Question: I'm trying to select the elements(lis)that are pushed into my array(todos )..
when the function (nu) is called it creates a new li and stores it in an HTML Collection...
I want to be able to select those li for styling.
'''
var input = document.querySelector("#input");
var todos = [];
var list = document.getElementById("list");
var lis = document.getElementsByTagName("li")
var btns = document.querySelectorAll("button")
function nu() {
input.addEventListener("change", function () {
todos.push(input.value)
list.innerHTML += "<li>" + input.value + "</li>"
input.value = ""
})
return list;
}
function alo() {
for (i = 0; i < todos.length; i++) {
lis.item(i).addEventListener("click", function () {
alert("alo")
})
}
}
function disp() {
todos.forEach(i => {
list.innerHTML += "<li>" + i + "</li>"
});
return list;
}
disp()
nu()
'''
I tried to do this
'''
function silly() {
for (i = 0; i < lis.length; i++) {
lis[i].addEventListener("click", function () {
alert("working")
})
}
}
'''
still doesn't work :/..
here is my html
'''
<!DOCTYPE html>
<html lang="en">
<head>
<link rel="stylesheet" href="new.css">
<meta charset="UTF-8">
<meta name="viewport" content="width=device-width, initial-scale=1.0">
<meta http-equiv="X-UA-Compatible" content="ie=edge">
<title>New To-do!</title>
</head>
<body>
<div class="container">
<h1>MY TO-DO</h1>
<input type="type" placeholder="New TO-DO" id="input">
<ul id="list">
</ul>
</div>
<script src="todo.js" type="text/javascript"></script>
</body>
</html>
'''
And this is the output, I want to style those todos.!

JSFiddle : <URL>
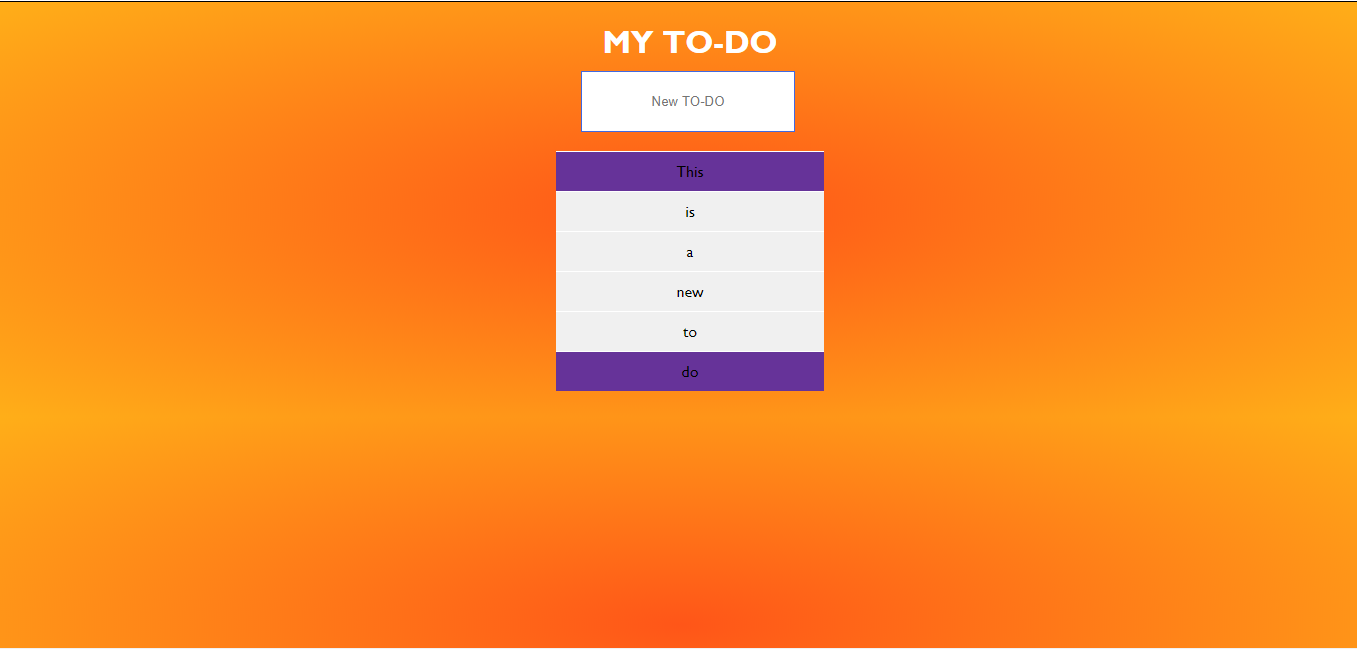
Answer: The function you created actually works, I think your problem comes from the fact that you weren't able to call it in the right place, that being in the 'input.addEventListener'. Here is a working example :
'''
var input = document.querySelector("#input");
var todos = [];
var list = document.getElementById("list");
var lis = document.getElementsByTagName("li")
var btns = document.querySelectorAll("button")
function nu() {
input.addEventListener("change", function() {
todos.push(input.value)
list.innerHTML += "<li>" + input.value + "</li>"
input.value = ""
silly()
})
return list;
}
function alo() {
for (i = 0; i < todos.length; i++) {
lis.item(i).addEventListener("click", function() {
alert("alo")
})
}
}
function disp() {
todos.forEach(i => {
list.innerHTML += "<li>" + i + "</li>"
});
return list;
}
function silly() {
for (i = 0; i < lis.length; i++) {
lis[i].addEventListener("click", function() {
this.style.backgroundColor = "#" + ((1 << 24) * Math.random() | 0).toString(16)
})
}
}
disp()
nu()
'''
'''
<div class="container">
<h1>MY TO-DO</h1>
<input type="type" placeholder="New TO-DO" id="input">
<ul id="list">
</ul>
</div>
'''